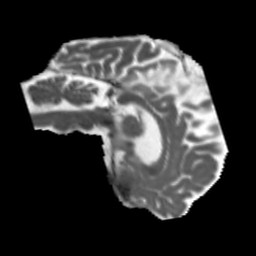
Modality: MD
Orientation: sagittal
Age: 56
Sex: male
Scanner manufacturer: siemens
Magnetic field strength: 3 T
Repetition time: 5.47 s
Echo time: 0.0854 s